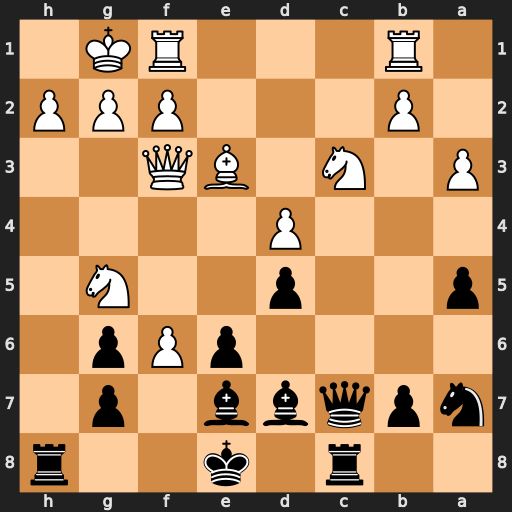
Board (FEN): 2r1k2r/npqbb1p1/4pPp1/p2p2N1/3P4/P1N1BQ2/1P3PPP/1R3RK1
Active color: b
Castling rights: k
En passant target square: -
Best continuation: Qxh2#